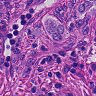
Metastatic tissue present: yes